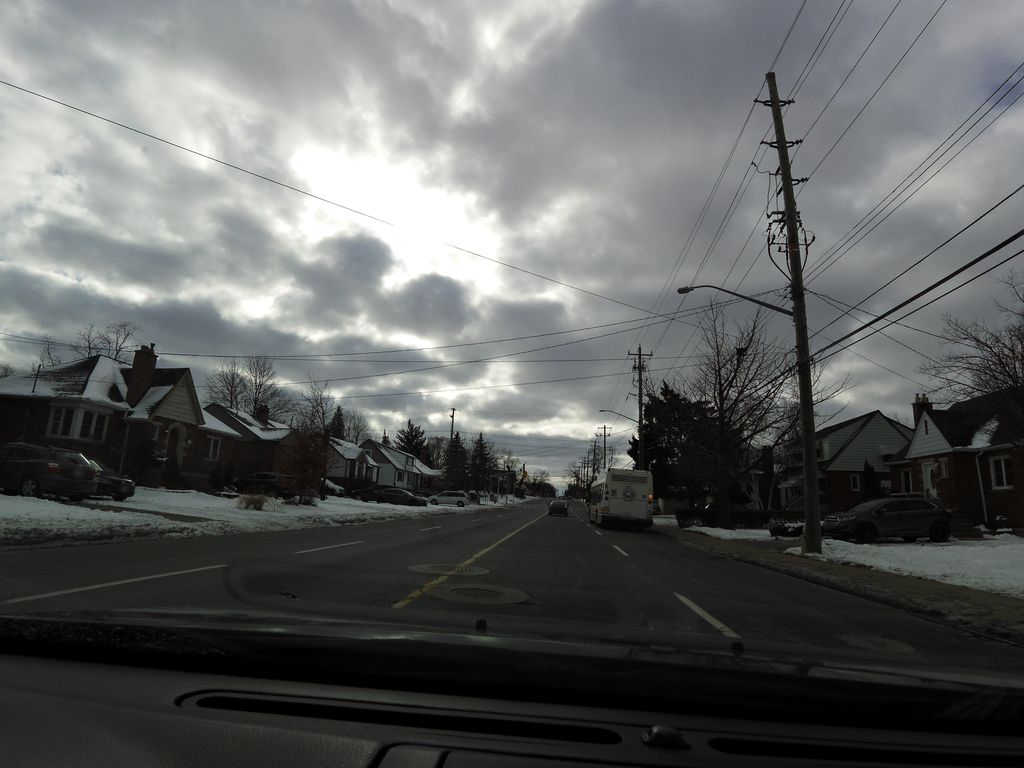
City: hamilton